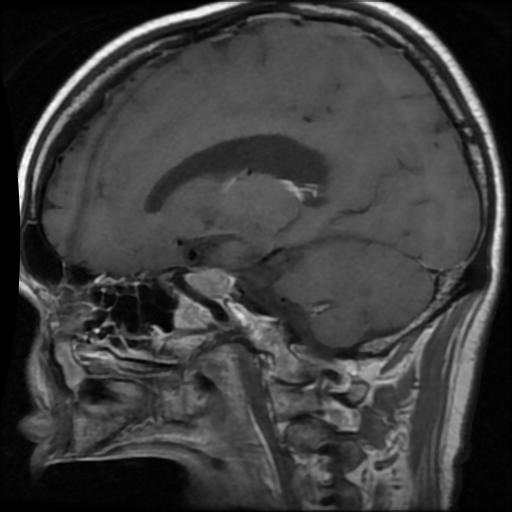
Label: pituitary